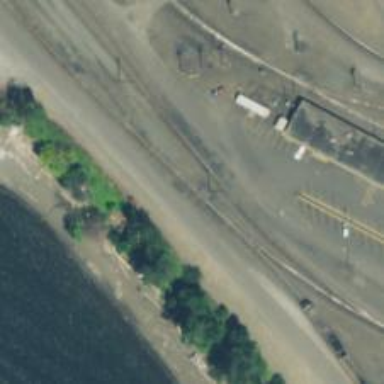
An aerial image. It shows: Railway siding with rails.